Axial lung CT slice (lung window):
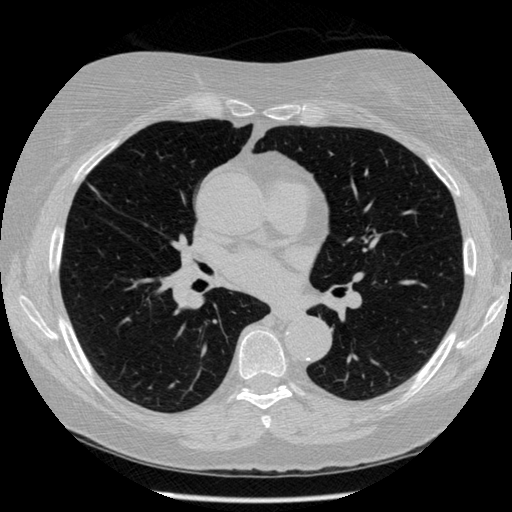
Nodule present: no